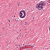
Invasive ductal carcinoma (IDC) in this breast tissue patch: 0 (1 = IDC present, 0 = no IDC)